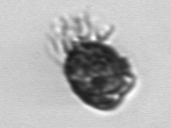
Label: Ciliophora